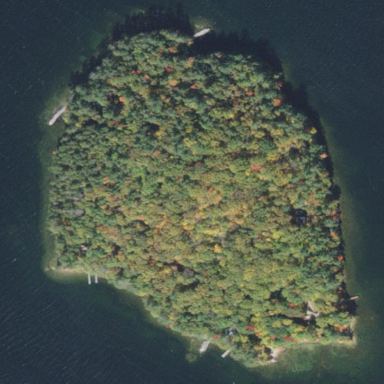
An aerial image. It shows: Islet.